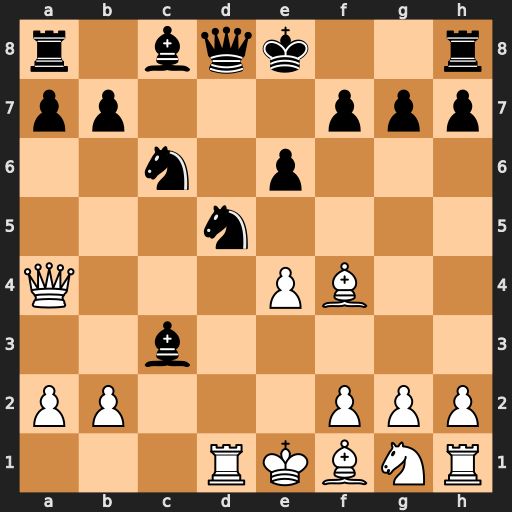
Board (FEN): r1bqk2r/pp3ppp/2n1p3/3n4/Q3PB2/2b5/PP3PPP/3RKBNR
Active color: w
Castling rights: Kkq
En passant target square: -
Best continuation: bxc3 Nxf4 Rxd8+